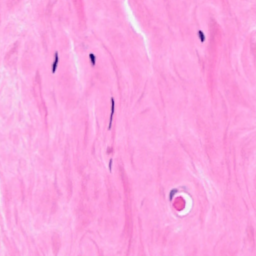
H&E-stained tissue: Breast